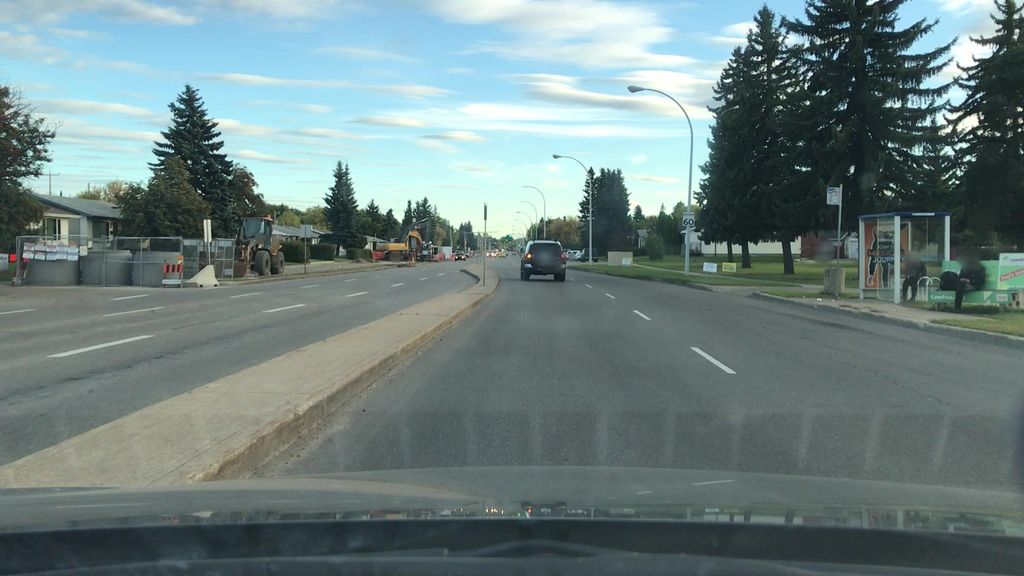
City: edmonton